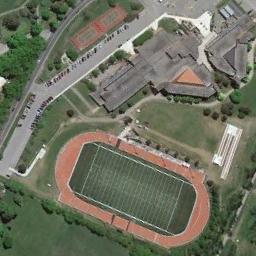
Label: ground_track_field